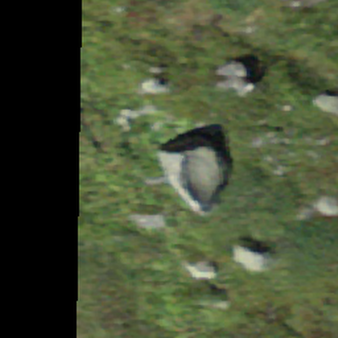
Label: bouldering_area